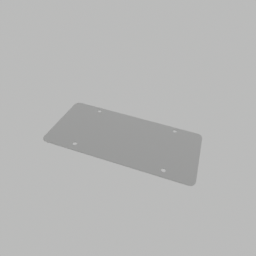
Label: mechanical